Question: JSON data received:
'''
{
"meeting": [{
"meetingId": 506,
"ownerId": "John.Doe",
"startDate": "2014-07-27T13:15:07.000Z",
"activities": [{
"activityType": "Active Activity",
"activityId": 729,
"locationAddress": "1188 El Camino Real, San Bruno, CA, United States",
"startTime": "2014-07-28T04:45:00.000Z",
"customData": {
"title": "Active Activity"
},
"modified": "2014-07-23T13:26:41.000Z"
}],
"senderId": "Johnny.Appleseed",
"status": 8
}
'''
SQLite File:

I have the following entities:
'''
meeting
activity
customData
'''
relationships:
'meeting' has 'to-many' relationship with 'activity' called 'activities'
'activity' has 'to-many' relationship with 'customData'
Of course, there is an inverse relationship for each relationship.
'customData' 'entity' only has one attribute called 'title'
Here is my customData.h
'''
@class Activity;
@interface customData : NSManagedObject
@property (nonatomic, retain) NSString * title;
@property (nonatomic, retain) Activity *activity;
@end
'''
RESKit Mapping:
'''
+(RKEntityMapping *)customDataMapping:(RKEntityMapping *)customDataMapping;
{
[customDataMapping addAttributeMappingsFromDictionary:@{@"title":@"title"}];
customDataMapping.identificationAttributes = @[@"title"];
return customDataMapping;
}
'''
ObjectManager:
'''
meetingMapping = [RESTMappingProvider meetingPutMapping:meetingMapping];
activityMapping = [RESTMappingProvider activityPutMapping:activityMapping];
customDataMapping = [RESTMappingProvider customDataMapping:customDataMapping];
[activityMapping addPropertyMapping:[RKRelationshipMapping relationshipMappingFromKeyPath:kCustomDataRelationship
toKeyPath:kCustomDataRelationship
withMapping:customDataMapping]];
[meetingMapping addPropertyMapping:[RKRelationshipMapping relationshipMappingFromKeyPath:kActivitiesRelationship
toKeyPath:kActivitiesRelationship
withMapping:activityMapping]];
RKRequestDescriptor *requestDescriptor = [RKRequestDescriptor requestDescriptorWithMapping:[meetingMapping inverseMapping] objectClass:[Meeting class] rootKeyPath:nil method:RKRequestMethodAny];
NSIndexSet *statusCodeSet = RKStatusCodeIndexSetForClass(RKStatusCodeClassSuccessful);
RKResponseDescriptor *responseDescriptor = [RKResponseDescriptor responseDescriptorWithMapping:meetingMapping
method:RKRequestMethodAny
pathPattern:kMeetupKeyPath
keyPath:nil
statusCodes:statusCodeSet];
objectManager.requestSerializationMIMEType = RKMIMETypeJSON;
[objectManager addRequestDescriptor:requestDescriptor];
[objectManager addResponseDescriptor:responseDescriptor];
[objectManager.HTTPClient registerHTTPOperationClass:[AFHTTPRequestOperation class]];
[objectManager putObject:anInvite path:kMeetupKeyPath parameters:nil success:^(RKObjectRequestOperation *operation, RKMappingResult *mappingResult) {
NSLog (@"******* OUTBOX OBJECT PUT **********");
} failure:^(RKObjectRequestOperation *operation, NSError *error) {
}];
}
}
}
});
'''
Problem:
For some reason, I'm losing relationships between an 'activity' and 'customData' object. As you can see, the internal ID ('ZACTIVITY') for CoreData does not always assign Ids, thus, I lose objects because relationships are no longer there. I think its during the PUT call that objects are not assigned the ids.
I read on RESKit forums about using '@parent' and '@metadata', but I'm not sure how to use it, or if that's even a right approach. Please advise.
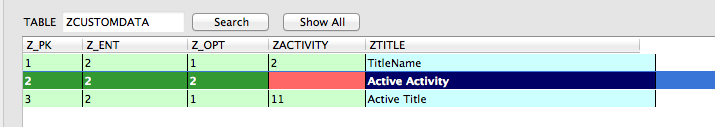
Answer: I'm guessing that the 'title's of your custom data are not always unique, so, because you use 'customDataMapping.identificationAttributes = @[@"title"];' and a 1:many relationship some instances of custom data will be disconnected from their old relationship and connected to a new one.
Probably you should remove the 'identificationAttributes' and add a fetch request block which purges out any orphan custom data objects (ones where the relationship is nil) after the data is collected.